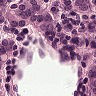
Metastatic tissue present: yes